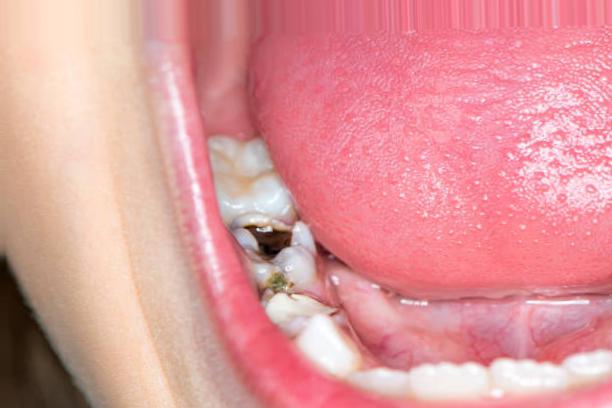
Condition: Caries